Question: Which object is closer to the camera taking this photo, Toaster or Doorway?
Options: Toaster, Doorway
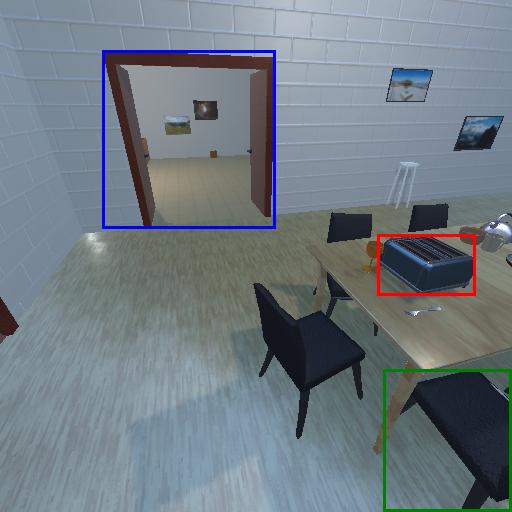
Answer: Toaster